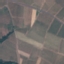
Land use / land cover class: PermanentCrop